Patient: sex F, age 33
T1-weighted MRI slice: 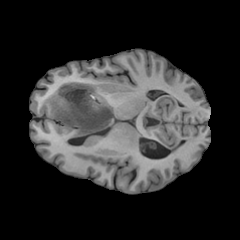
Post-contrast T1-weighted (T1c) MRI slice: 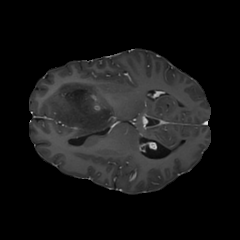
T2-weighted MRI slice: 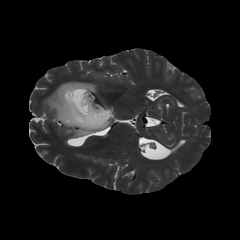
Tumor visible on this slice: yes
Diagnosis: Astrocytoma, IDH-mutant
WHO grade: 4